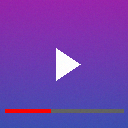
Screen state: on